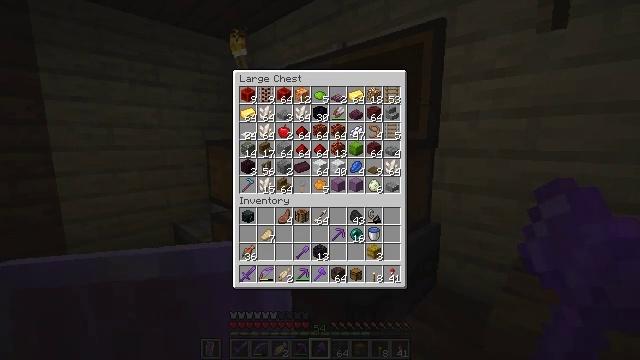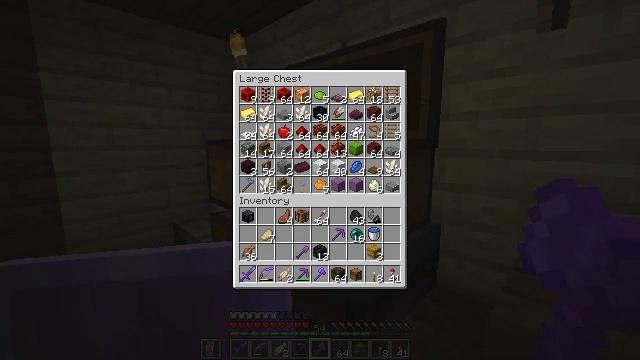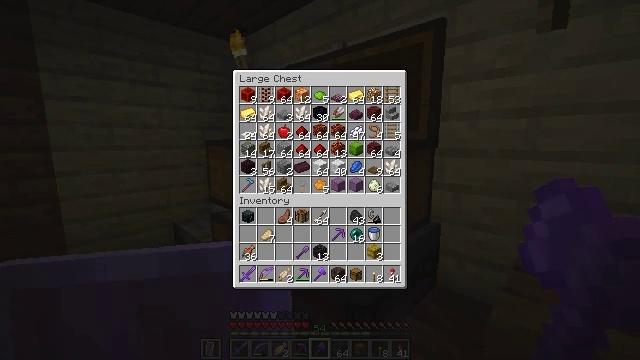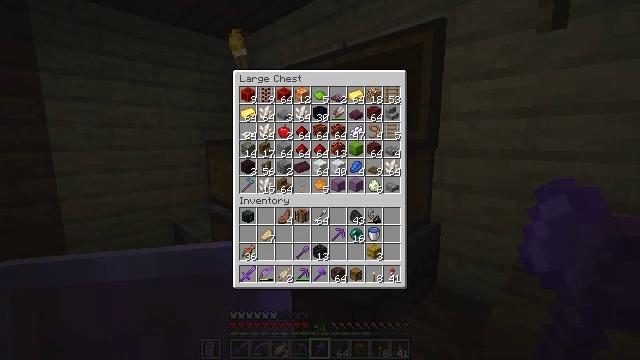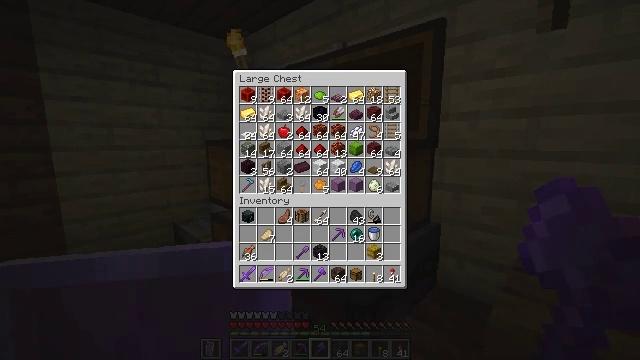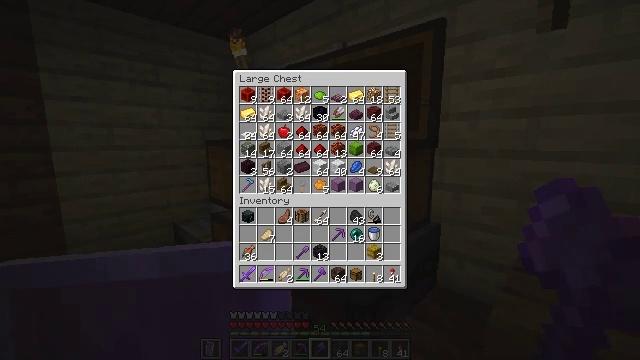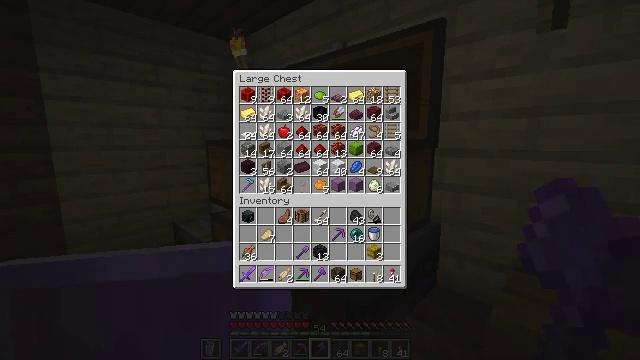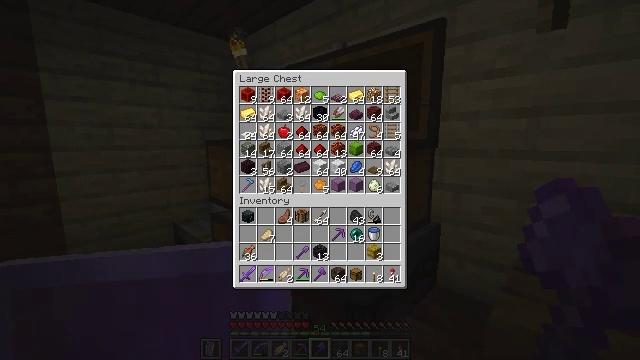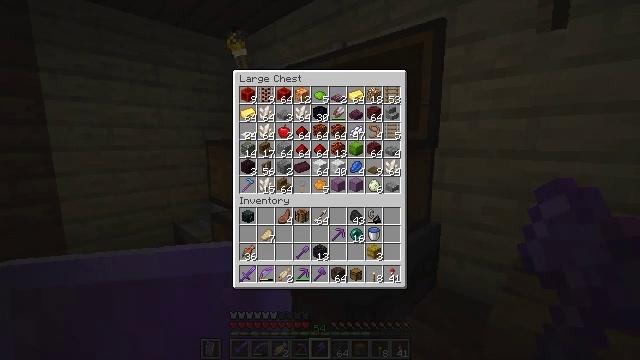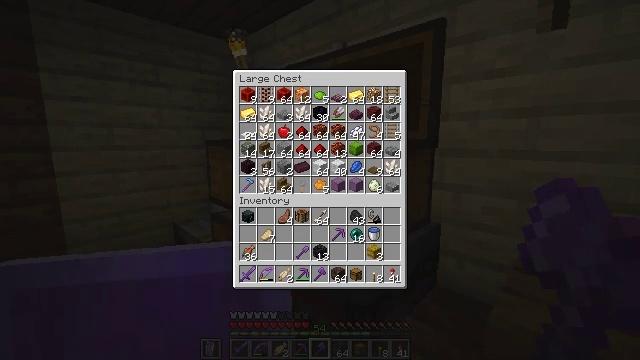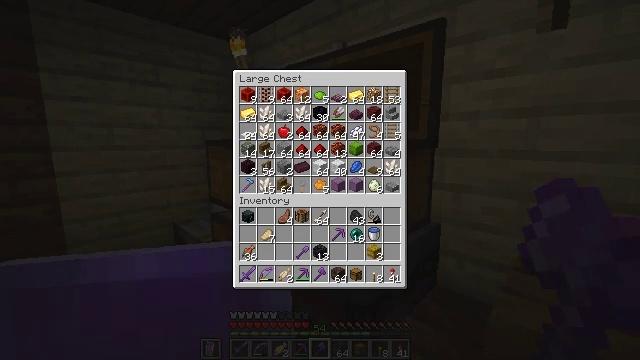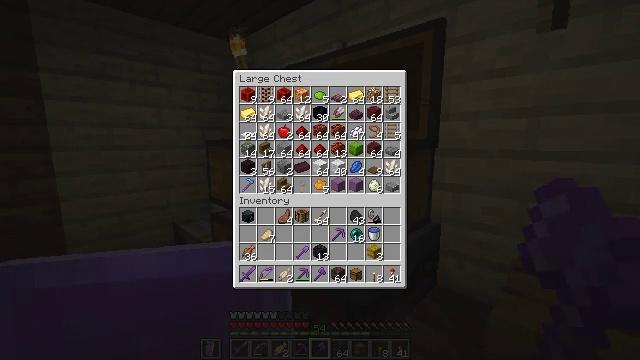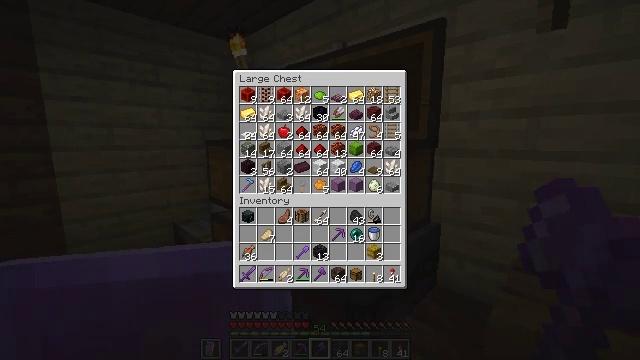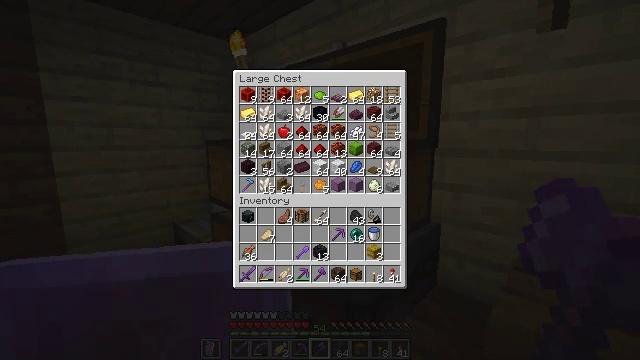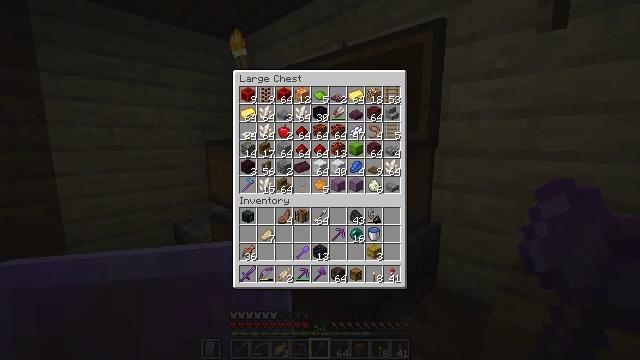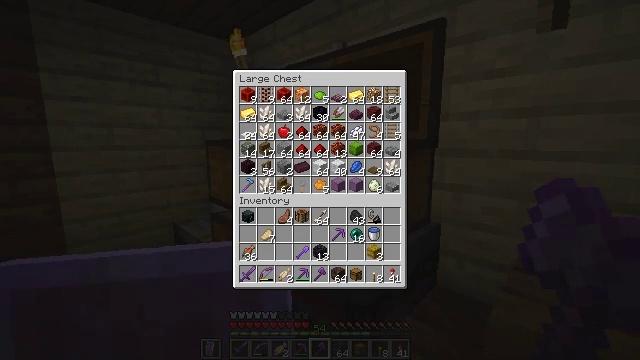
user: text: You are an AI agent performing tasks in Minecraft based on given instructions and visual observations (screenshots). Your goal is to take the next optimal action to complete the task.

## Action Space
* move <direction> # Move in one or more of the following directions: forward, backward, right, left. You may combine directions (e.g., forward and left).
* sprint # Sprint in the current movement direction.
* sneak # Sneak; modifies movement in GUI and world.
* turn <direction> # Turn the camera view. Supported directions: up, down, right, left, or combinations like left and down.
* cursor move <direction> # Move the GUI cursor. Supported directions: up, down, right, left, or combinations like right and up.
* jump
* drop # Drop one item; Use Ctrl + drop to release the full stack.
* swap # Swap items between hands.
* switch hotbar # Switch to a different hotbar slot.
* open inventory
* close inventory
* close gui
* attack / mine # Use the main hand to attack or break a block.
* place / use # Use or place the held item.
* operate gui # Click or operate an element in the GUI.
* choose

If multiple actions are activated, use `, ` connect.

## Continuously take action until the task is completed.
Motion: motion action
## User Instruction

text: Crafting a shulker box will help with your storage needs.
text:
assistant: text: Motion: no_op
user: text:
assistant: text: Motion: no_op
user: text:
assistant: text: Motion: no_op
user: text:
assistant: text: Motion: no_op
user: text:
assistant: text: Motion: no_op
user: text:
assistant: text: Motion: no_op
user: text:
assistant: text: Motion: no_op
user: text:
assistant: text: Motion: no_op
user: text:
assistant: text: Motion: no_op
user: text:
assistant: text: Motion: no_op
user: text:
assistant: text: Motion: no_op
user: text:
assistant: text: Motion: no_op
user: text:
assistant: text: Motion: no_op
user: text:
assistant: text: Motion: no_op
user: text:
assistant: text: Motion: no_op
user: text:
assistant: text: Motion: no_op
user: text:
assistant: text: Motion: no_op
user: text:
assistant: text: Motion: no_op
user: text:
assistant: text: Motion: no_op
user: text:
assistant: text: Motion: no_op
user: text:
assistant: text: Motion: no_op
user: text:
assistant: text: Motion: no_op
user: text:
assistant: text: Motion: no_op
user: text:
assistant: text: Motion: no_op
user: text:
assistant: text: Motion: no_op
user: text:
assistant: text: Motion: no_op
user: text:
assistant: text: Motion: no_op
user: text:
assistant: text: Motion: no_op
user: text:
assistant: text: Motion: no_op
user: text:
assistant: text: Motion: no_op